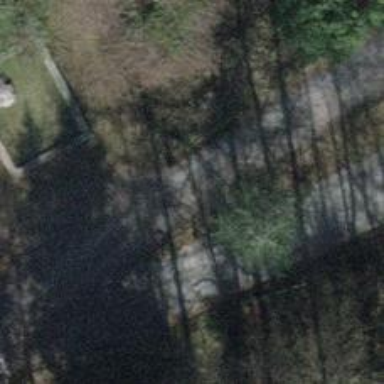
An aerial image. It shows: Gate.